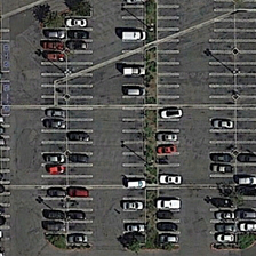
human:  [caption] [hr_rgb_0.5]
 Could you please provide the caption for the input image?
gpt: some white and red cars stop alternately in the parking .

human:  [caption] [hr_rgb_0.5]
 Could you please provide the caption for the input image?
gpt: The parking lot with some cars has a grass median.

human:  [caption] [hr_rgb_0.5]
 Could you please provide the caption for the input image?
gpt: The car park has the center of the grass.

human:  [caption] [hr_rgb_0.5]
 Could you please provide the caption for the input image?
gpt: Some car parks have a grassy median.

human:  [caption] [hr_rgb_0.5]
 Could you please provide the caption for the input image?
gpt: There is a parking lot.